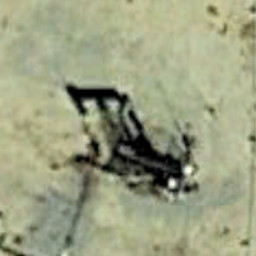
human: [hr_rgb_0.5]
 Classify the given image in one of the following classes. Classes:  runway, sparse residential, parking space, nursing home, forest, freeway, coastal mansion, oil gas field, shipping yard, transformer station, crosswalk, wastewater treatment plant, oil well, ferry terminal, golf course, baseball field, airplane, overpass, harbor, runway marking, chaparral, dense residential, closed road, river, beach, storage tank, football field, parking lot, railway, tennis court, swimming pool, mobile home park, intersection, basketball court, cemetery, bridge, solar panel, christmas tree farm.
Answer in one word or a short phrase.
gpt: oil well